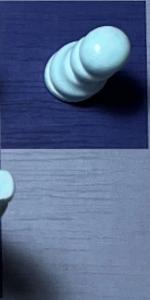
Label: Empty